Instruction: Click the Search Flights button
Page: home
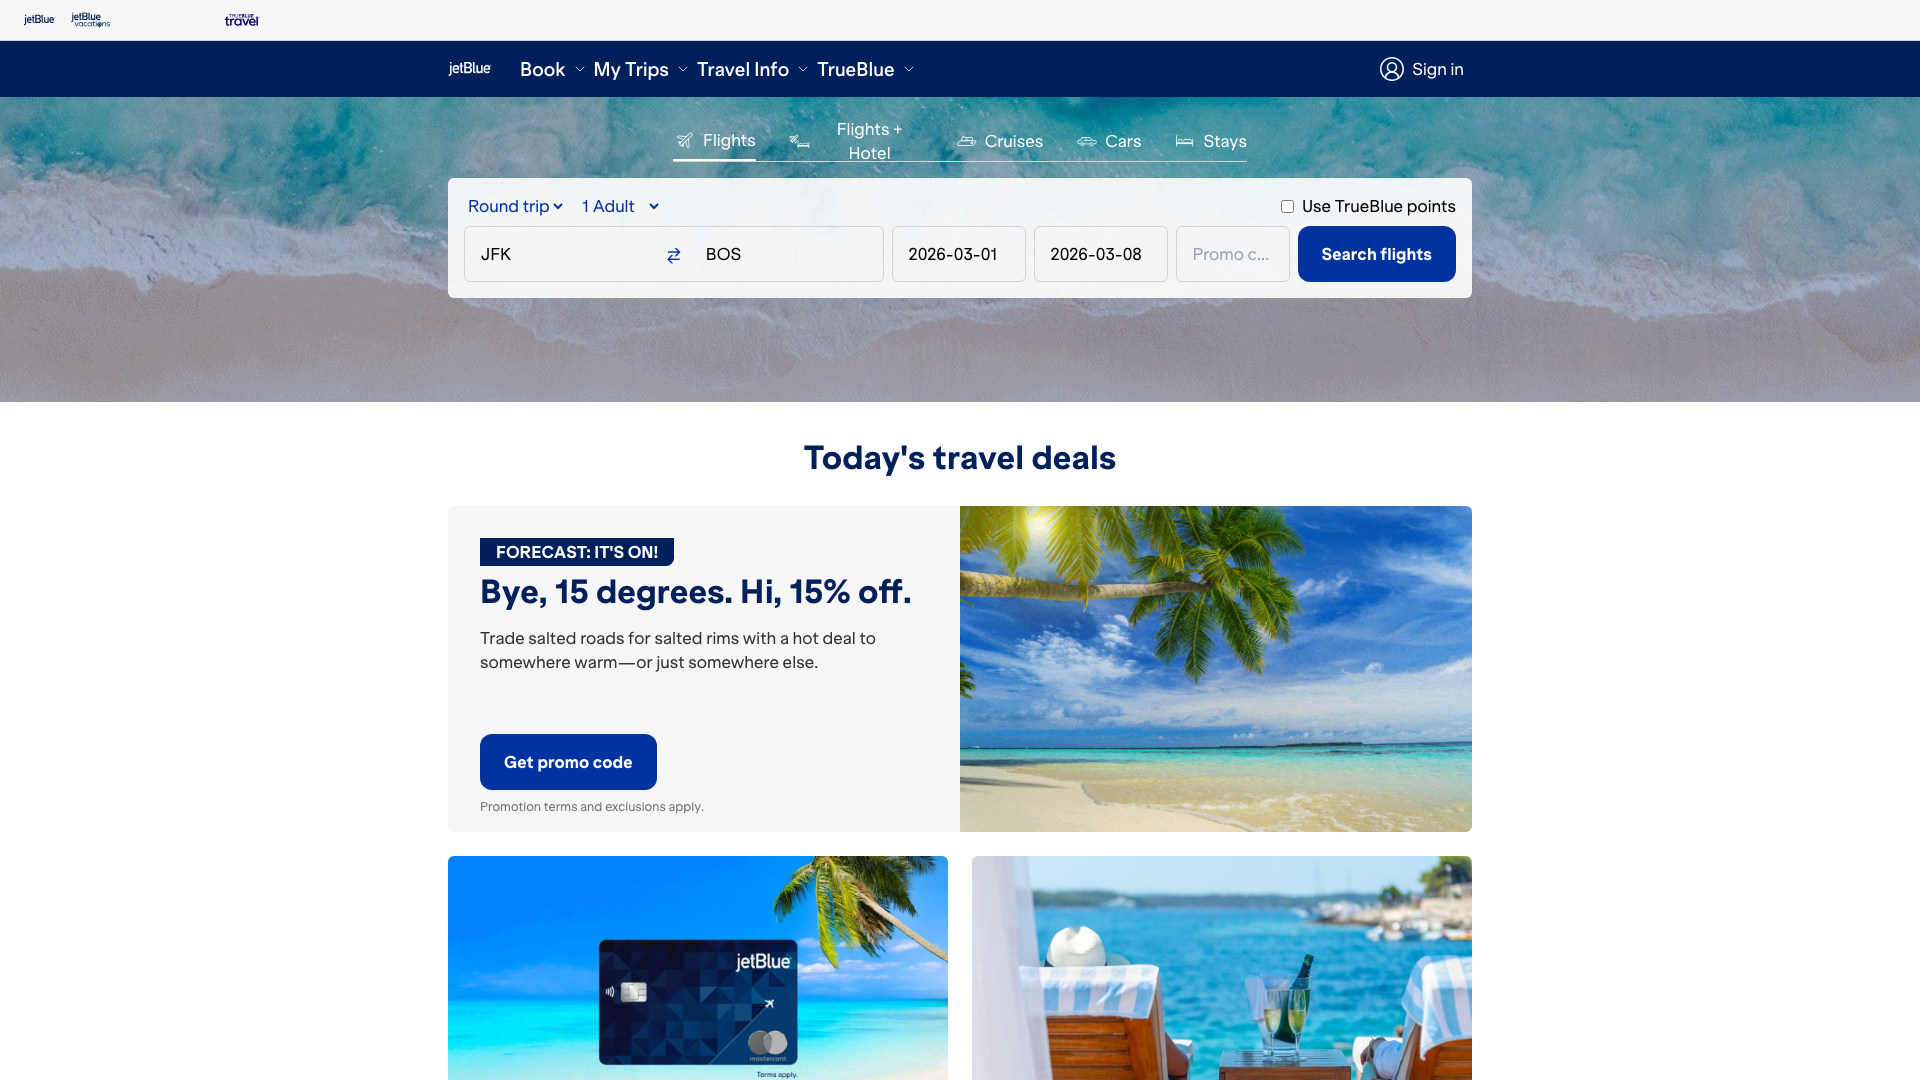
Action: click